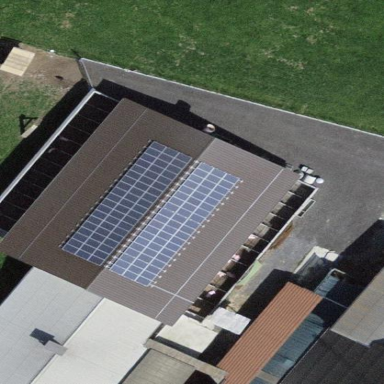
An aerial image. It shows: Solar photovoltaic panel generator.